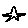
Label: star